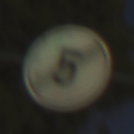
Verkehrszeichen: EndeGeschwindigkeit5
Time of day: SunriseSunset
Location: Outdoor (Nature)
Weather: Clear
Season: NotSpecified
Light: Natural